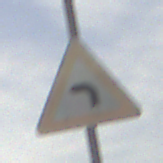
Verkehrszeichen: KurveLinks
Umgebung: Outdoor, Suburban
Tageszeit: MorningAfternoon
Wetter: PartlyCloudy
Licht: Natural
Jahreszeit: NotSpecified
Kontrast: HighContrast